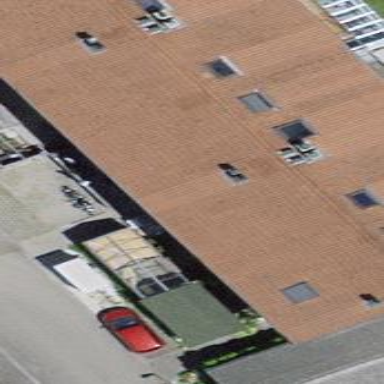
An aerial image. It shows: Terrace building.